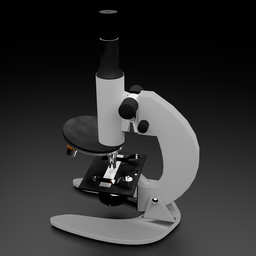
Label: electronics